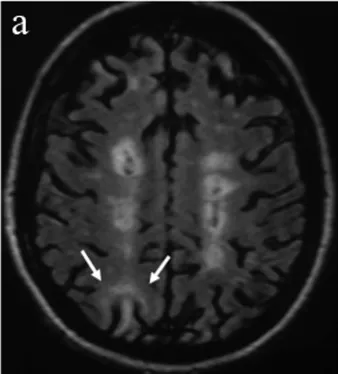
MRI on initial relapse reveals a new lesion in the subcortical white matter of the right parietal lobe with high signal on the FLAIR sequence (arrows.
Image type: radiology (mri)